Field crop: maize
Growth stage: 1
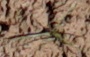
Species: lolium